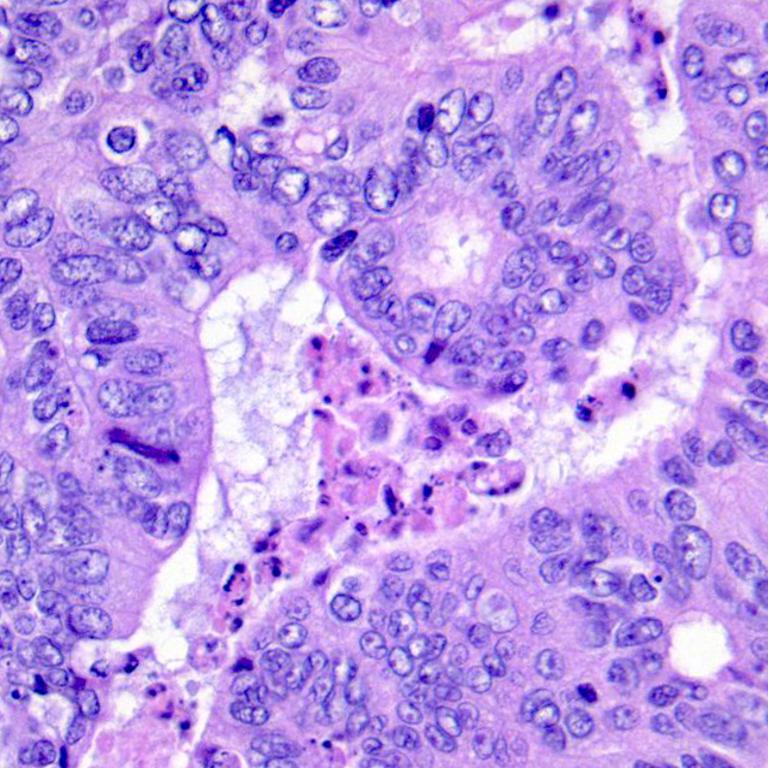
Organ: colon
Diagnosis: adenocarcinomas